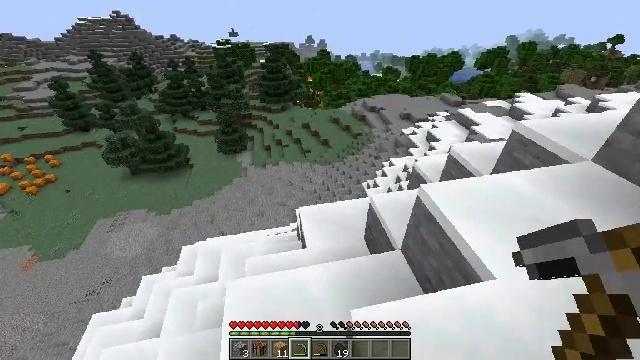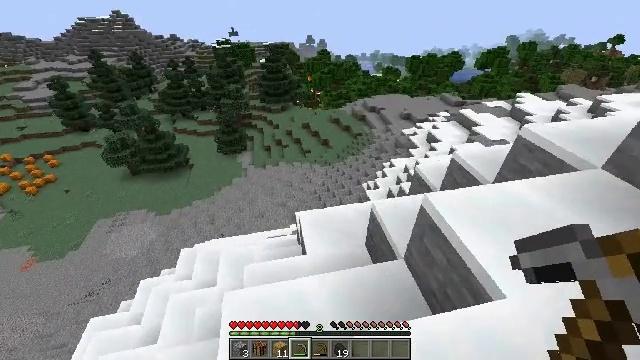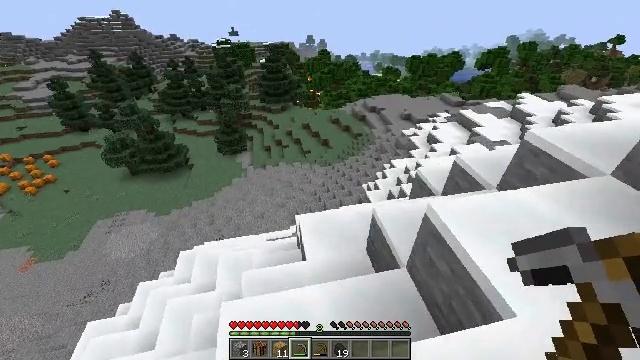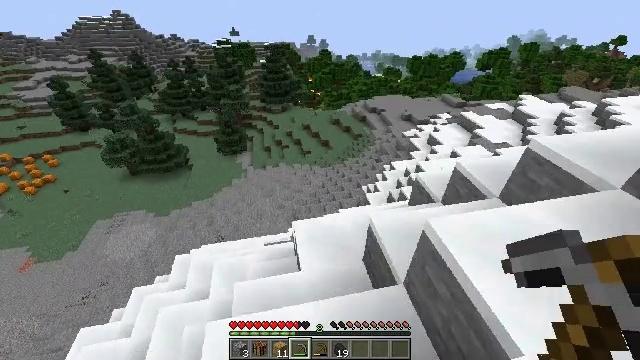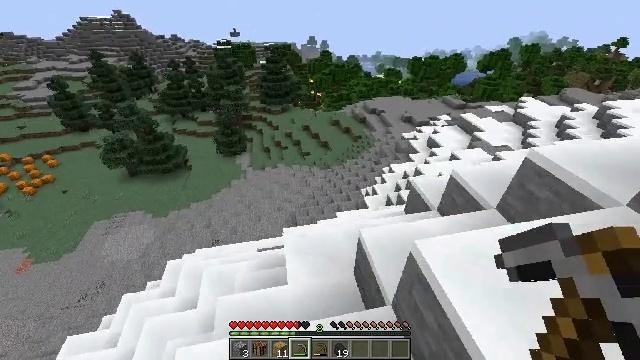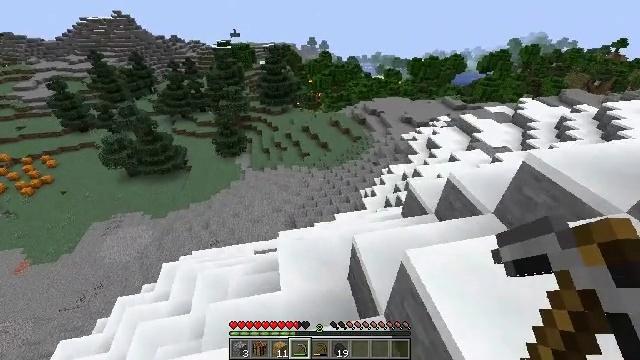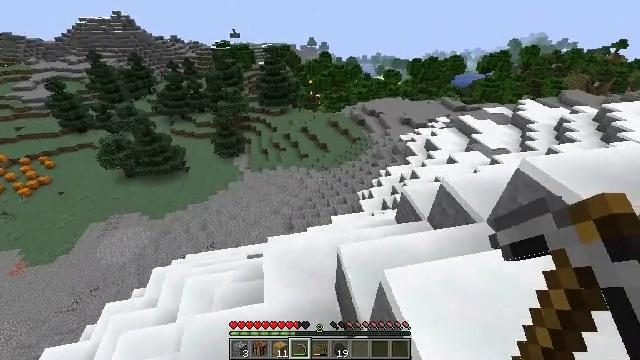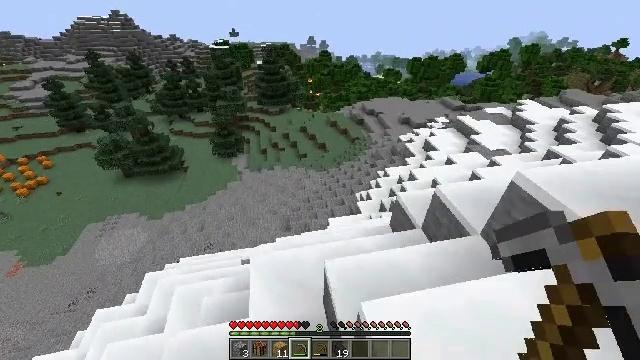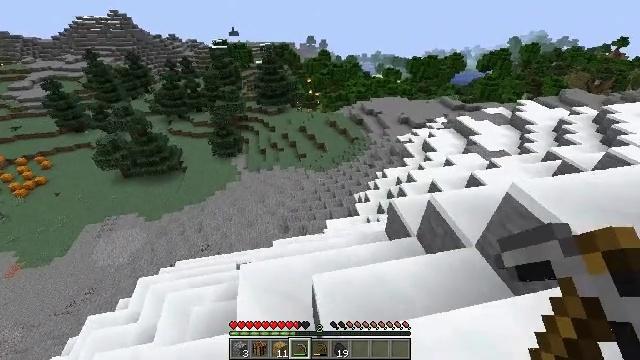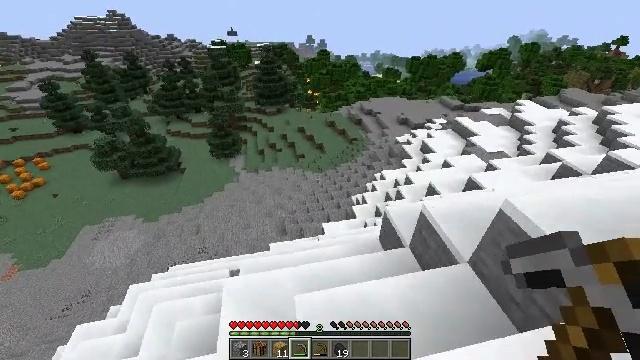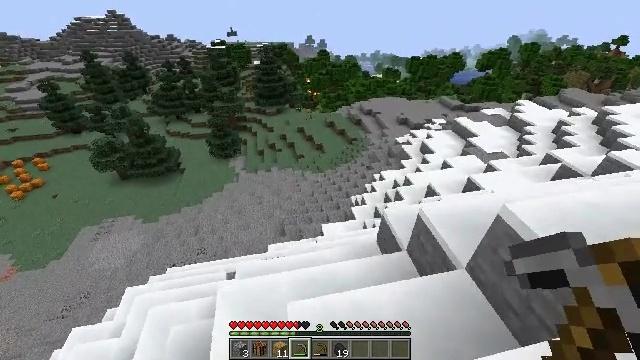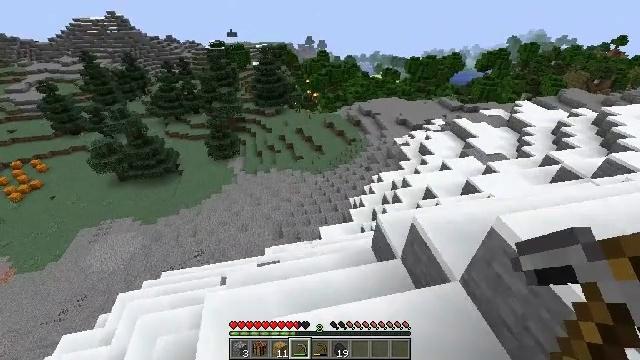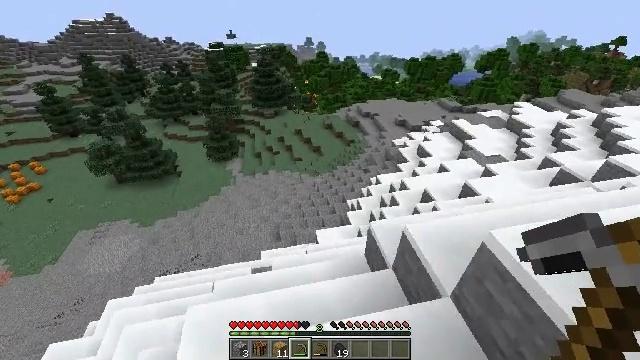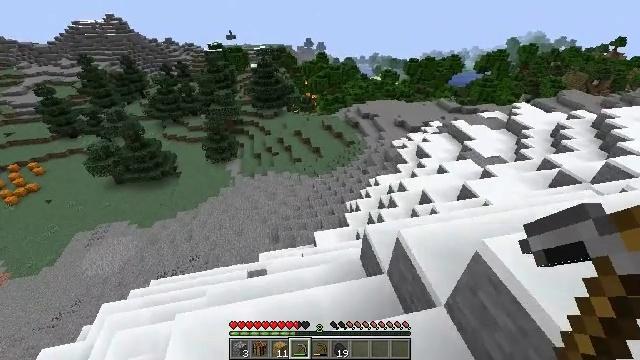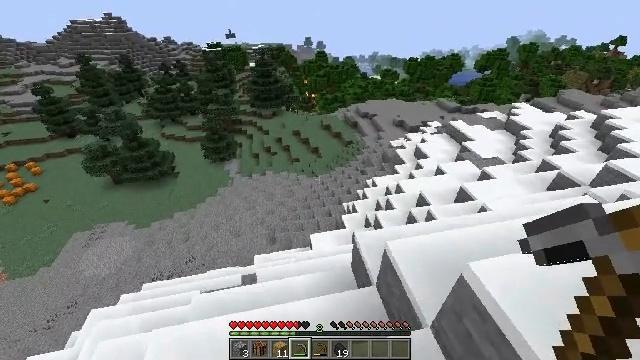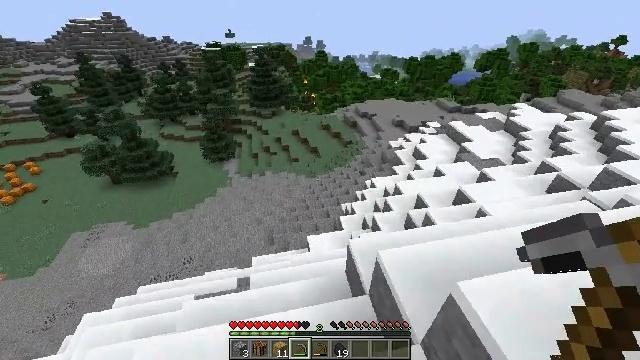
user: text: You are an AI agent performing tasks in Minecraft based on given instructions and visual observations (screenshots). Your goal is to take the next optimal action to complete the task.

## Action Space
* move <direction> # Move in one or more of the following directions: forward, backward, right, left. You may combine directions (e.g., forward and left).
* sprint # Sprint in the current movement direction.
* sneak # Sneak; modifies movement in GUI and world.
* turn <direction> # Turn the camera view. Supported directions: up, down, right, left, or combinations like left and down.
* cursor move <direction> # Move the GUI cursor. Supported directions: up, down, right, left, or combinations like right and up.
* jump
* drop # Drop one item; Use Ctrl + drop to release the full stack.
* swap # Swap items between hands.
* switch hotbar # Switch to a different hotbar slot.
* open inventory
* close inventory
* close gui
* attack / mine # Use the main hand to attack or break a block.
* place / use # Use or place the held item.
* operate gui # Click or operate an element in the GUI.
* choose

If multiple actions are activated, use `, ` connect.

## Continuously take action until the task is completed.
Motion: motion action
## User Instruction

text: Clear the fire from the area.
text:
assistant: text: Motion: move forward
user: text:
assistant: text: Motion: move forward and move right
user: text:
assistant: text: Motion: move forward and move right
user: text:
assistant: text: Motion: move forward and move right
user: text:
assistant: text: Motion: move forward and move right
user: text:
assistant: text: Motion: move forward and move right
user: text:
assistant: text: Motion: move forward and move right
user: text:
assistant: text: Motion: move forward and move right
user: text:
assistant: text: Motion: move forward and move right
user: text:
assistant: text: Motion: move forward and move right
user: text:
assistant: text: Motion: move forward and move right
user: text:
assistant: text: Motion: move forward and move right
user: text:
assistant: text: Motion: move forward and move right
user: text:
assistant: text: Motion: move forward and move right
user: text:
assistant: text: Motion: move forward and move right
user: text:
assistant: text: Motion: move forward and move right
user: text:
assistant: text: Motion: move forward and move right, turn left and down
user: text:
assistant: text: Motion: move forward, turn left and down
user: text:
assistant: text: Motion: move forward, turn left and down
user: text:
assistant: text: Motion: move forward, turn left and down
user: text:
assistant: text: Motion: move forward, turn down
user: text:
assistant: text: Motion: move forward
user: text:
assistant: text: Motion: move forward
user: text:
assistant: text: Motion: move forward
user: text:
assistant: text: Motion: move forward
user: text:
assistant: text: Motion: move forward
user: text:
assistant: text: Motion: move forward
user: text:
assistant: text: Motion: move forward
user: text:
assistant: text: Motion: move forward
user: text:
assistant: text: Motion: move forward